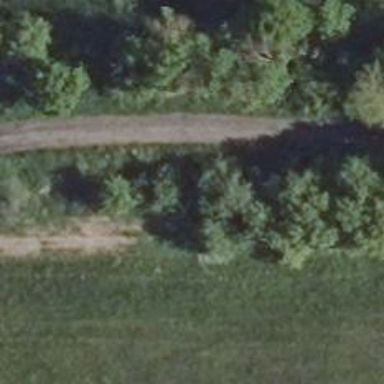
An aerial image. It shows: Row of trees in natural setting.